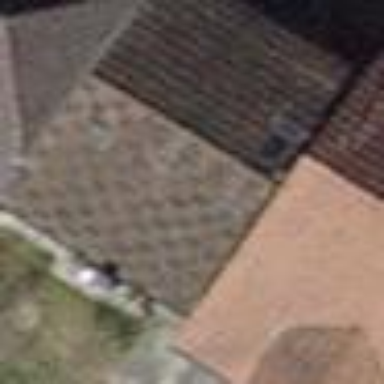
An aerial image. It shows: Shed building.